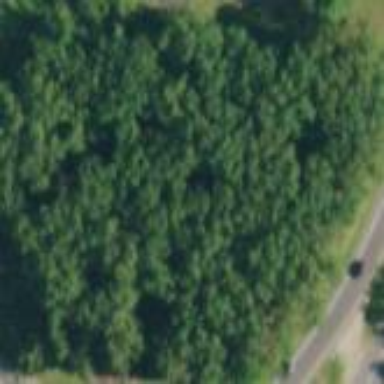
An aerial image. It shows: Mixed leaf woodland.